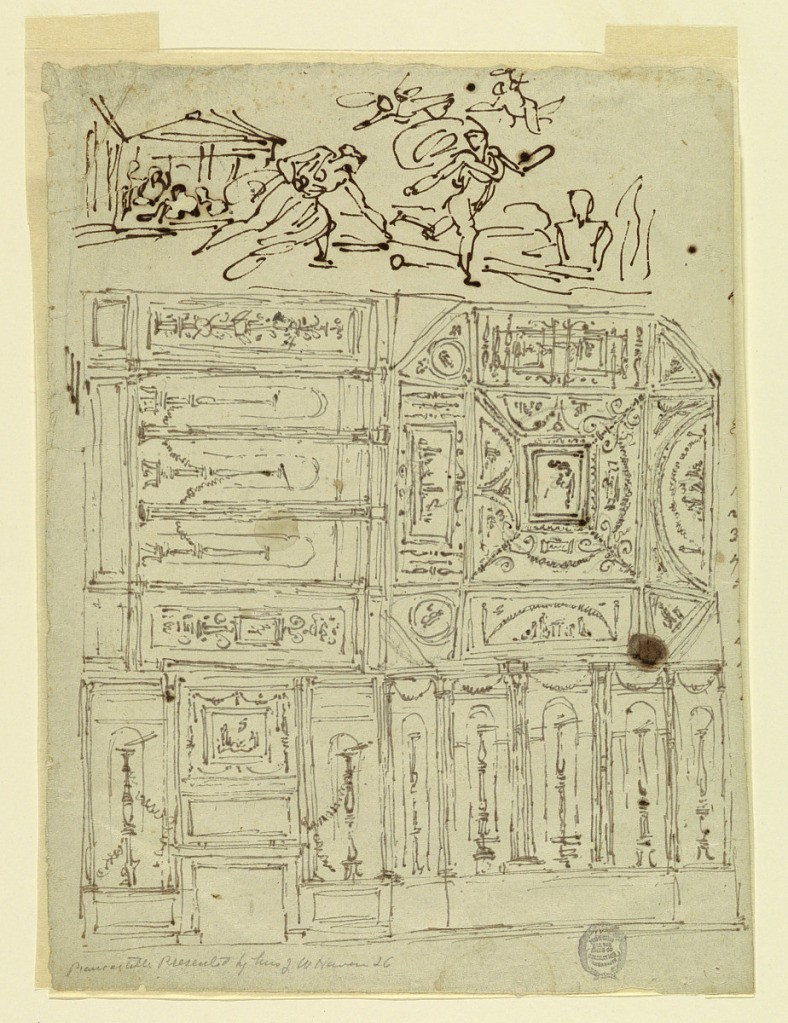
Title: Atalanta and Hippomenes
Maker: Felice Giani, Italian, 1758–1823
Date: ca. 1800
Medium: Pen and ink on paper
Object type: Drawing
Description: At top, sketch of figures in a landscape. Below, are two elevations and a design for a ceiling.